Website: crate-barrel
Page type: delivery-shipping
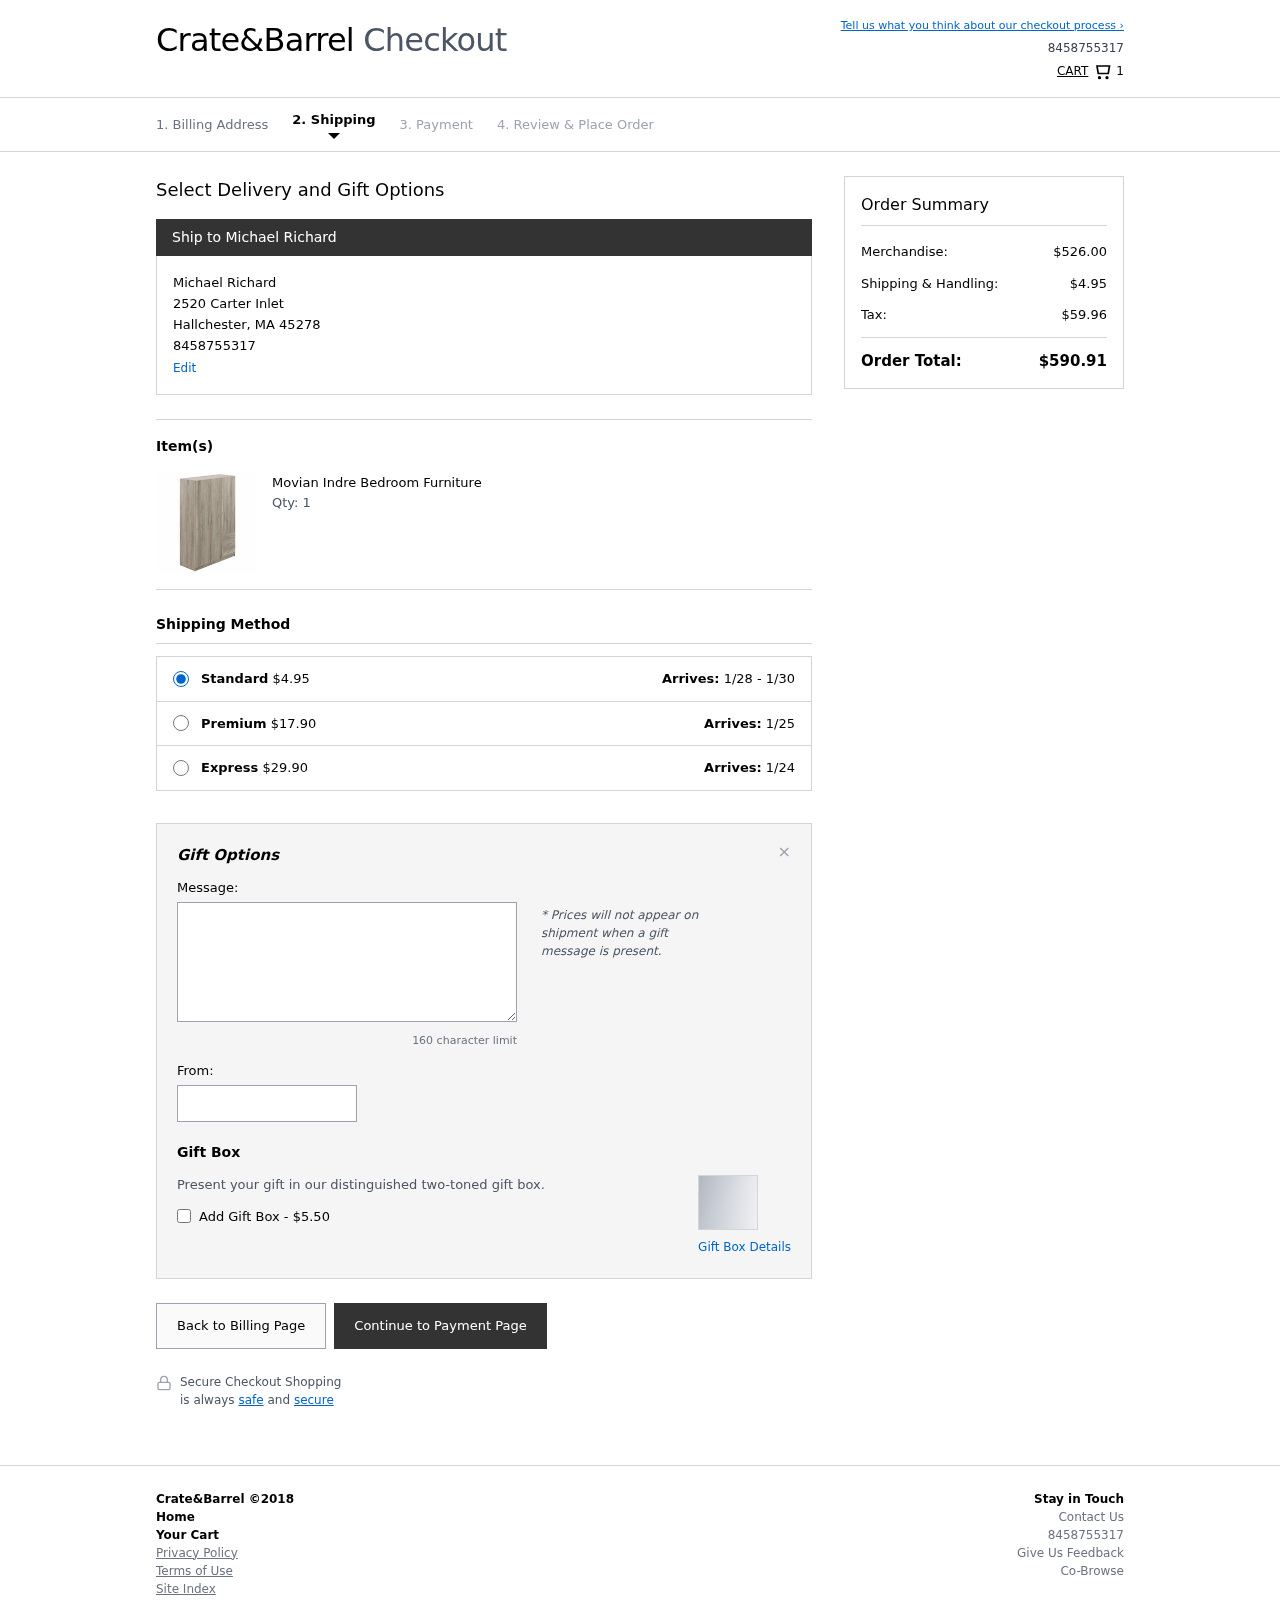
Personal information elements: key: PII_CITY
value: Hallchester
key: PII_FULLNAME
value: Michael Richard
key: PII_PHONE
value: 8458755317
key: PII_POSTCODE
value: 45278
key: PII_STATE_ABBR
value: MA
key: PII_STREET
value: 2520 Carter Inlet
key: PII_FIRSTNAME
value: Michael
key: PII_LASTNAME
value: Richard
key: PII_FULLNAME2
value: Michael Richard
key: PII_FULLNAME3
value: Michael Richard
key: PII_FIRSTNAME2
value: Michael
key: PII_FIRSTNAME3
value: Michael
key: PII_LASTNAME2
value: Richard
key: PII_LASTNAME3
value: Richard
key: PII_FIRSTNAME_DERIVED
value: Michael
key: PII_LASTNAME_DERIVED
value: Richard
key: PII_FULLNAME_DERIVED
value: Michael Richard
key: PII_NAME_FULL_DERIVED
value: Michael Richard
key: PII_PHONE_LINE
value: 5317
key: PII_PHONE_SUFFIX
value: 5317
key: PII_PHONE2
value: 8458755317
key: PII_PHONE3
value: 8458755317
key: PII_PHONE_NUMERIC
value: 8458755317
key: PII_PHONE_LINE_NUMERIC
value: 5317
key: PII_PHONE_SUFFIX_NUMERIC
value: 5317
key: PII_PHONE2_NUMERIC
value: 8458755317
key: PII_PHONE3_NUMERIC
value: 8458755317
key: PII_PHONE_DIGITS
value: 8458755317
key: PII_PHONE_LAST4
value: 5317
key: PII_GIFT_MESSAGE
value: Hey Brian, I remember you mentioning how you wanted to refresh your bedroom space, so I thought these pieces would be perfect for you! Can’t wait to see how it all comes together. Enjoy the new vibe!
Michael
Product elements: key: PRODUCT1_NAME
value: Movian Indre Bedroom Furniture
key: PRODUCT1_QUANTITY
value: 1
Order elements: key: ORDER_NUM_ITEMS
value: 1
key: ORDER_SHIPPING_COST
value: $4.95
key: ORDER_DELIVERY_DATE
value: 1/28 - 1/30
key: PREMIUM_SHIPPING_COST
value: $17.90
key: PREMIUM_DELIVERY_DATE
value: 1/25
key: EXPRESS_SHIPPING_COST
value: $29.90
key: EXPRESS_DELIVERY_DATE
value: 1/24
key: ORDER_SUBTOTAL
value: $526.00
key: ORDER_SHIPPING_COST2
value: $4.95
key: ORDER_TAX
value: $59.96
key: ORDER_TOTAL
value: $590.91